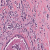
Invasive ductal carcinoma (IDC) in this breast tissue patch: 1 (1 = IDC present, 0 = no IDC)